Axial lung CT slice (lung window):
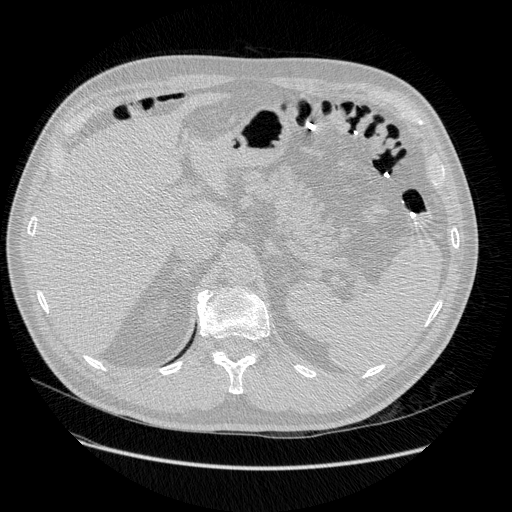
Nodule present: no